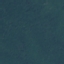
Land use / land cover: Forest